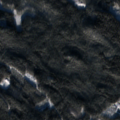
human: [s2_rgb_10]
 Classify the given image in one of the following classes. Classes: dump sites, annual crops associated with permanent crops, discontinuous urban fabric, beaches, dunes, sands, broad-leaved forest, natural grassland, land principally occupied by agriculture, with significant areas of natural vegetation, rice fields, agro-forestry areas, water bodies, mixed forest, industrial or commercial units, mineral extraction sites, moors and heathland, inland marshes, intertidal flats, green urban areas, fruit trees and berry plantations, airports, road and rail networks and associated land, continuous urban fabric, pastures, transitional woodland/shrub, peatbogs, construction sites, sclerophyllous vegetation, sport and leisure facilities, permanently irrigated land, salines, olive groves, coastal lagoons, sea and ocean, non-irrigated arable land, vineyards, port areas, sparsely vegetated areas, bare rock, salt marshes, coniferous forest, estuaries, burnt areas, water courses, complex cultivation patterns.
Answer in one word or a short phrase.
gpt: coniferous forest, mixed forest, transitional woodland/shrub